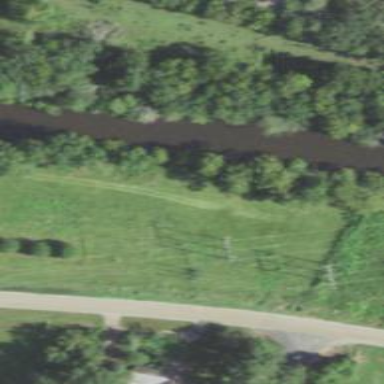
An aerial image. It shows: H-frame designed tower for power lines.